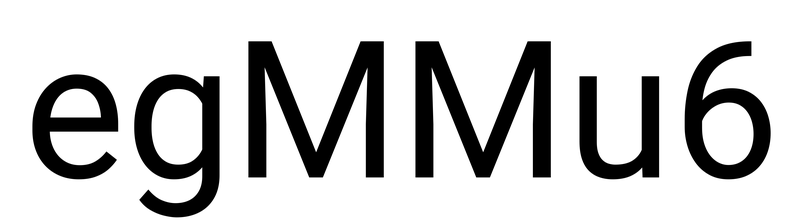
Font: Roboto_Regular